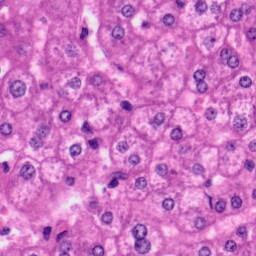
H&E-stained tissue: Liver